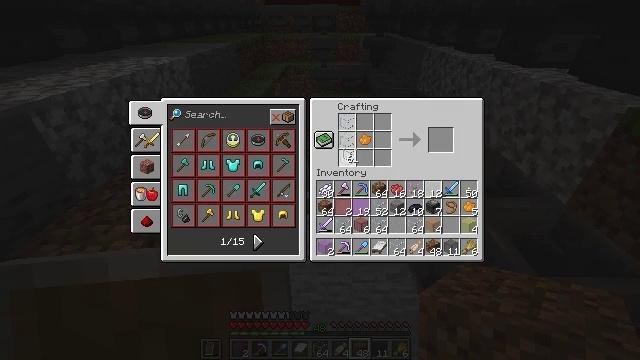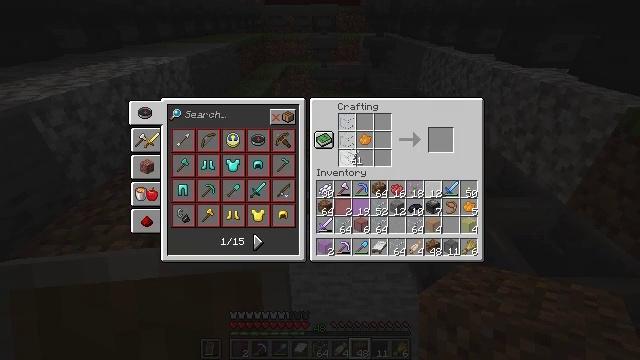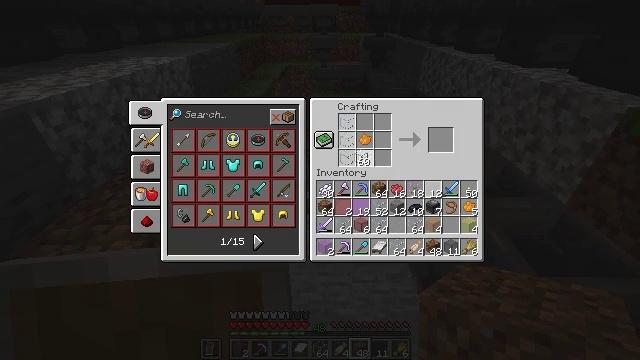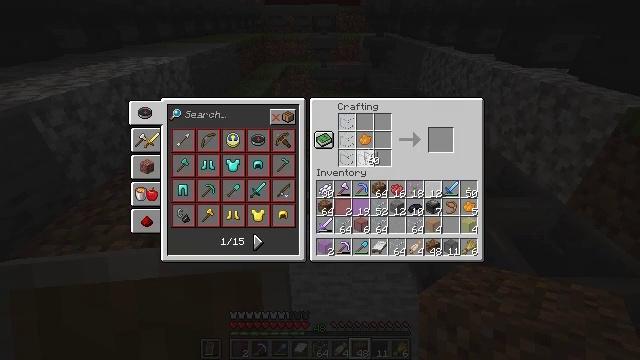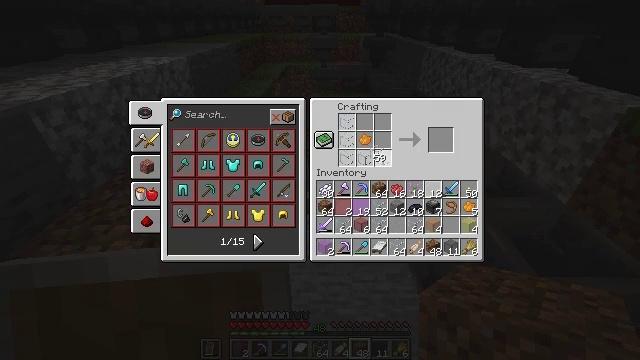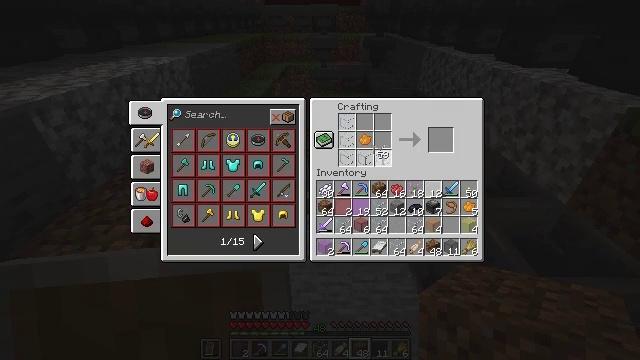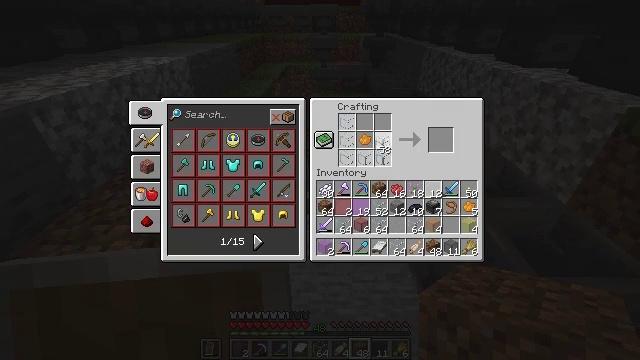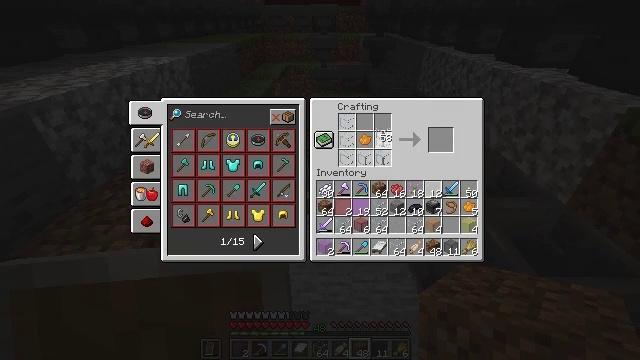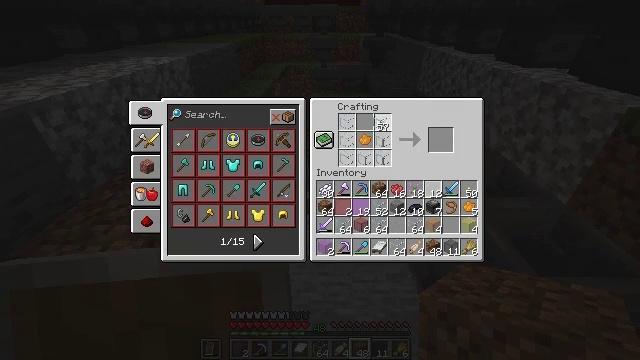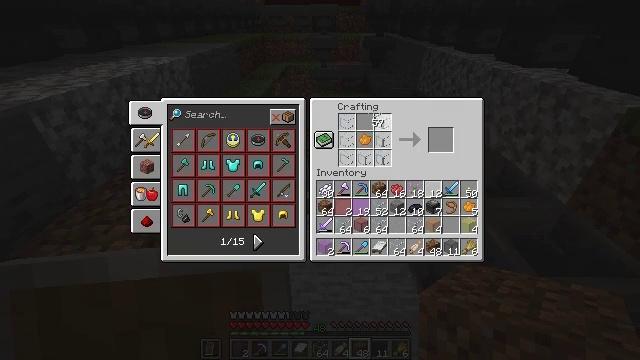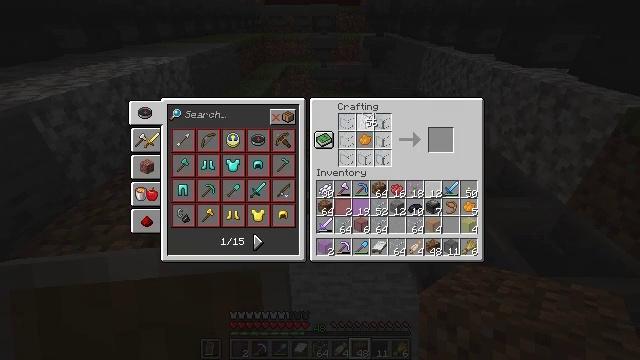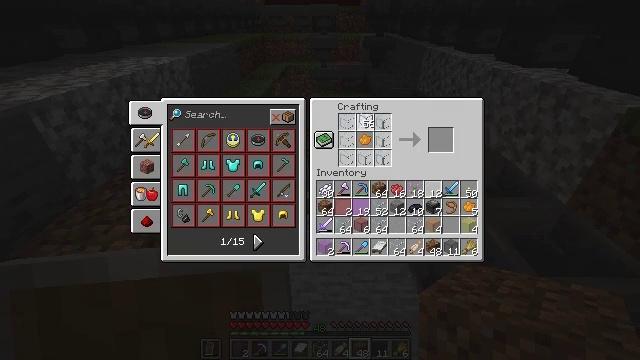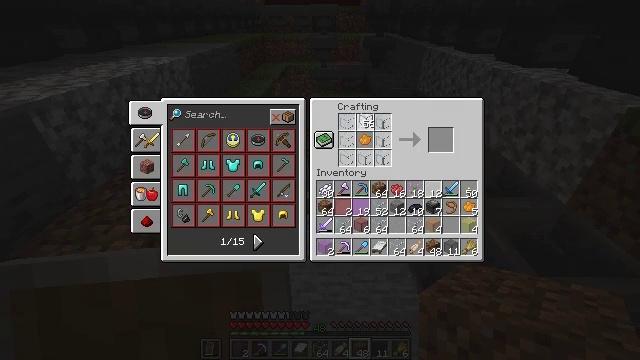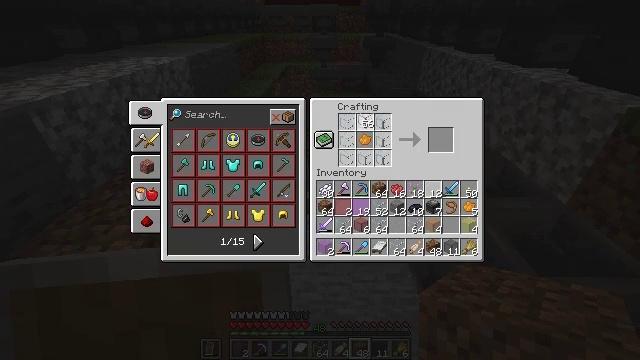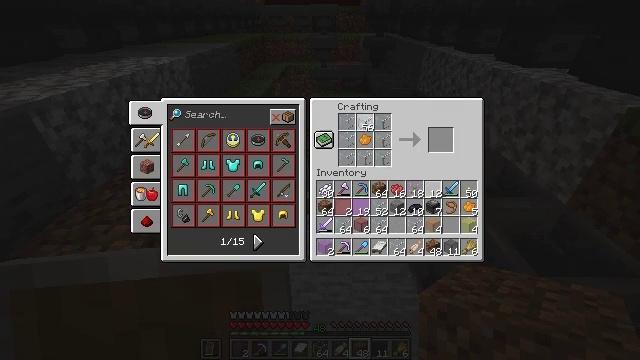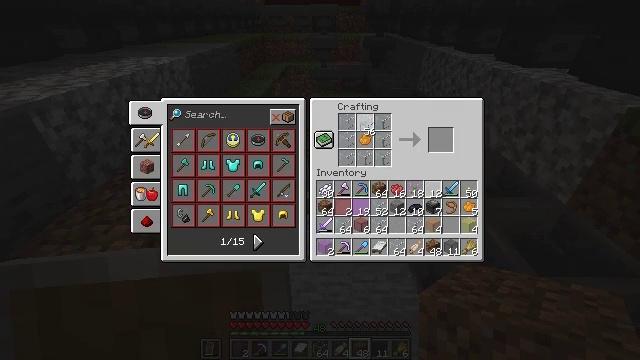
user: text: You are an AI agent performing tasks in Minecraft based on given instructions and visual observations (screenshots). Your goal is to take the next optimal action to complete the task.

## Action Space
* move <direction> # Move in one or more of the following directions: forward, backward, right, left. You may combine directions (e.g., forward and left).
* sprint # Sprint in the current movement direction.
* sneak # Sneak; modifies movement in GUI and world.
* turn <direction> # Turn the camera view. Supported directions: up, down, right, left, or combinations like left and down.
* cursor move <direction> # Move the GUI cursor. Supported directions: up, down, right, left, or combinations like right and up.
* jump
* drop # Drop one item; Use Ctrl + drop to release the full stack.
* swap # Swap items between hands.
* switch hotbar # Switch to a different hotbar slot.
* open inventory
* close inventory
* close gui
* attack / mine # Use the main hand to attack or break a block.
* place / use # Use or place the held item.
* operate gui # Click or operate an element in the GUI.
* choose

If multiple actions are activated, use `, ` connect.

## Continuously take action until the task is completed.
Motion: motion action
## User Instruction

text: Craft orange stained glass with the crafting table.
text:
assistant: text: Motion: choose
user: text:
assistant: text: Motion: cursor move right, choose
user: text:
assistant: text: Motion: cursor move right, choose
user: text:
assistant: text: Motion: choose
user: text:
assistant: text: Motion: choose
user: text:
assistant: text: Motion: choose
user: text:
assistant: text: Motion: cursor move up, choose
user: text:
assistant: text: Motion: cursor move up, choose
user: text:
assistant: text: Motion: choose
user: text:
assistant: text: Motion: choose
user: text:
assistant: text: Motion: choose
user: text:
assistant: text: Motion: choose
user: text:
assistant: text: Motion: choose
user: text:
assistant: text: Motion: no_op
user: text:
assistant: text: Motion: no_op
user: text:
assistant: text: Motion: no_op
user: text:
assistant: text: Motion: no_op
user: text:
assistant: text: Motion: no_op
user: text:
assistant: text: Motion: no_op
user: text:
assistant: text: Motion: cursor move right and down
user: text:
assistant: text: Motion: cursor move right and down
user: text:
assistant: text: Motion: cursor move down
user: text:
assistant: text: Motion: cursor move down
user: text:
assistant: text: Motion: no_op
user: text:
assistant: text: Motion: no_op
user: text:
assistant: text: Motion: no_op
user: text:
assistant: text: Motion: no_op
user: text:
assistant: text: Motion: no_op
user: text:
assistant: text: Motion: no_op
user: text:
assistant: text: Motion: operate gui